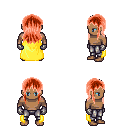
a pixel art fantasy rpg character, male body template, human, dark skin, yellow cape, metal pants, red unkempt hairstyle, metal gloves, four views (front, back, left, right), 2x2 character sprite sheet, small pixel art, hard edges, no anti-aliasing